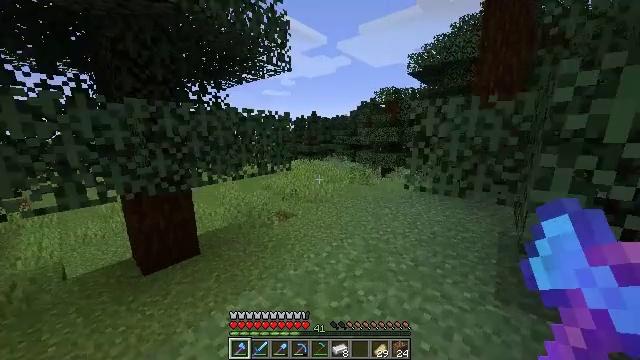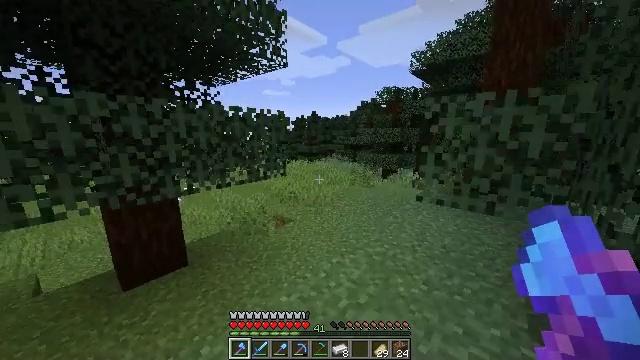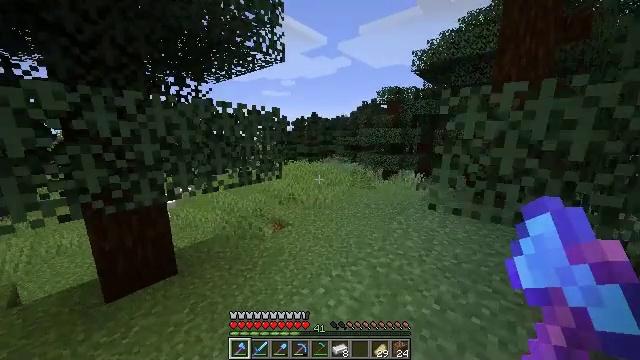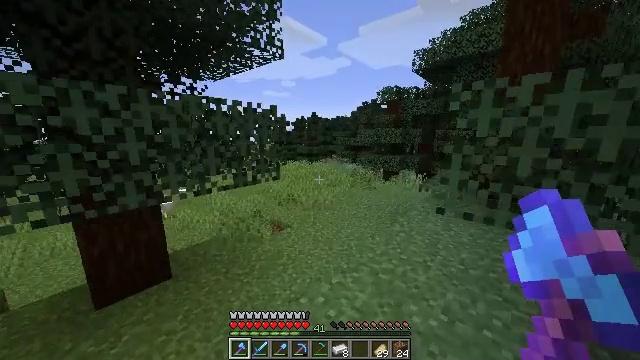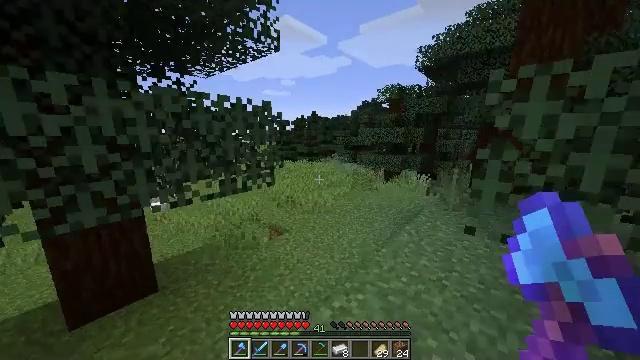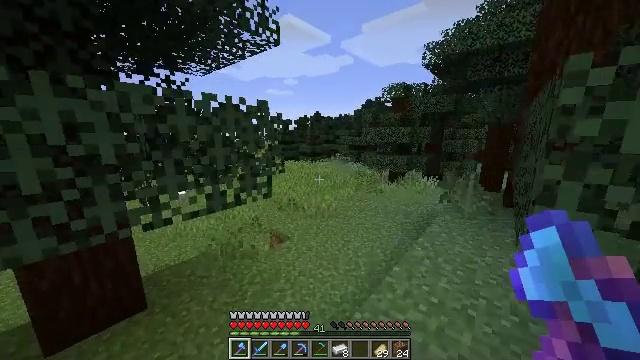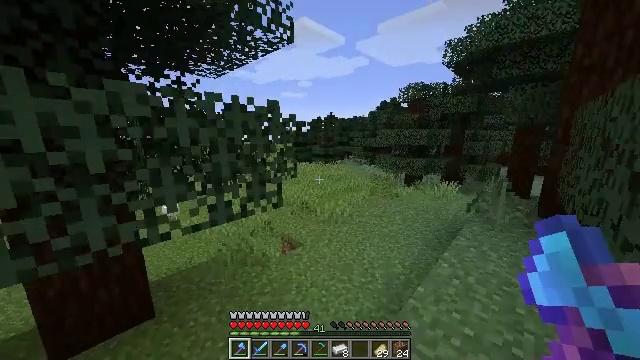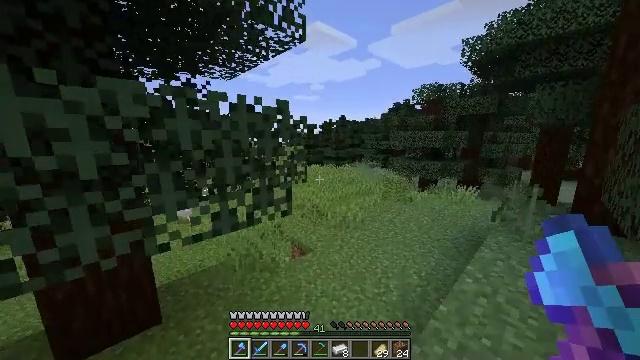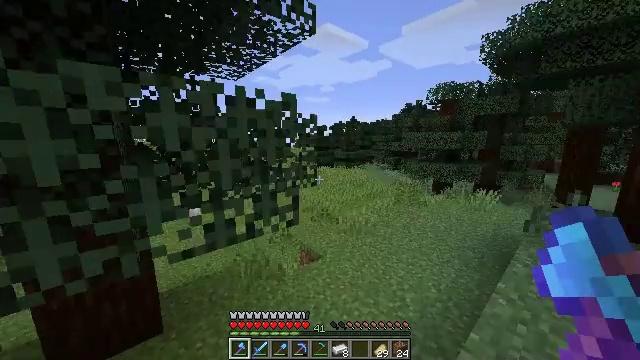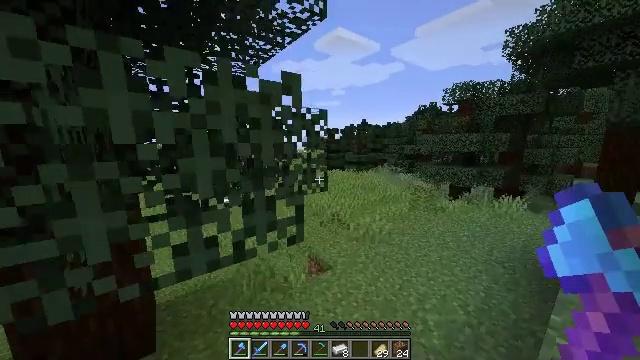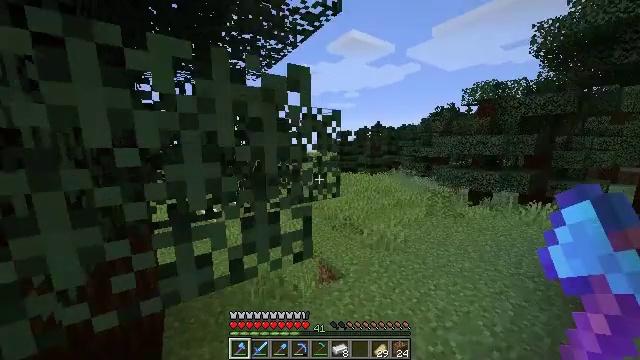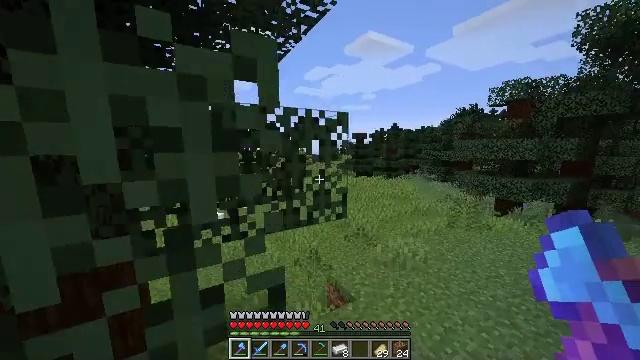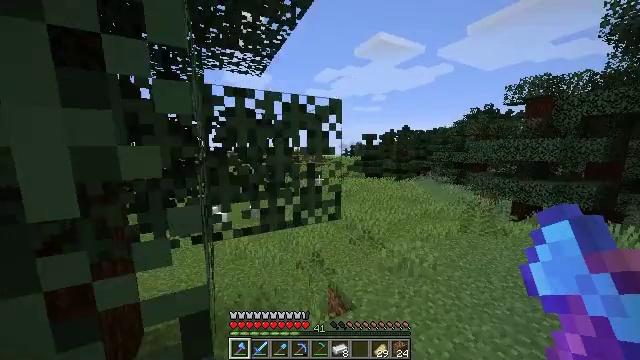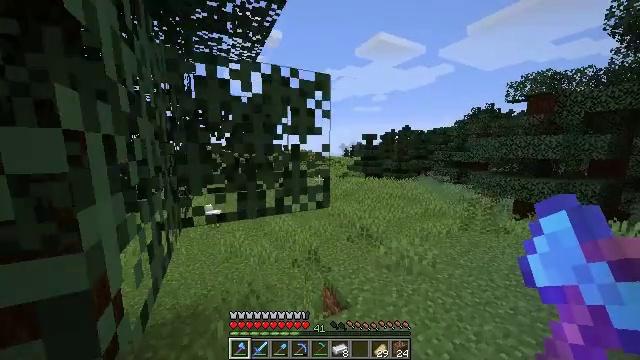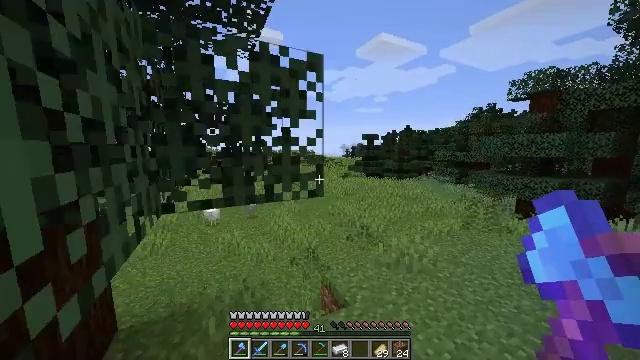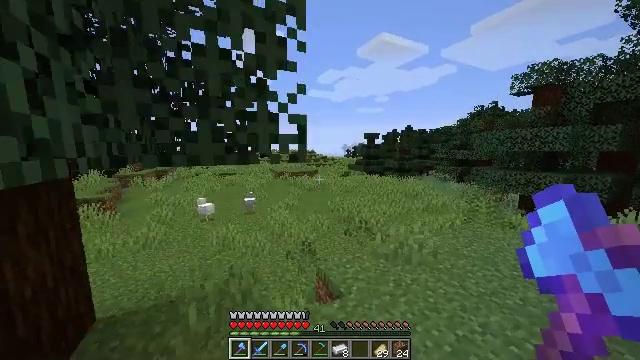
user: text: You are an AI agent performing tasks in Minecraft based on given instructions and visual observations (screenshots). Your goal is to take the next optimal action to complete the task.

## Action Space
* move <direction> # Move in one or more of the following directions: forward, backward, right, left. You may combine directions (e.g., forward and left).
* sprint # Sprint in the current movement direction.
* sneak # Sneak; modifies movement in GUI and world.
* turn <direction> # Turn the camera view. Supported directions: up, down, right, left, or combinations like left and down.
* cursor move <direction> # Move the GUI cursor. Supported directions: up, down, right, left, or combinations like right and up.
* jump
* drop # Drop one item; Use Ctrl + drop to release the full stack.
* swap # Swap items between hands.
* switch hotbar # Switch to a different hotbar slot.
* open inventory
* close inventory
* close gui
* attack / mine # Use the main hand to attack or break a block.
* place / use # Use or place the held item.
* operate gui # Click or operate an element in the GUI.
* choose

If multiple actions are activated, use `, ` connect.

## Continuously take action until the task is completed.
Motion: motion action
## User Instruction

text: Gather materials from the sweet berry bush.
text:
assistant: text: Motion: move forward, sprint
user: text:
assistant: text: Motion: move forward, sprint
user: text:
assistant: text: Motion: move forward
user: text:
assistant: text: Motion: move forward
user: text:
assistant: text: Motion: move forward
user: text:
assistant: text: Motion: move forward, turn left
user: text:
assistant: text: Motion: move forward, turn left
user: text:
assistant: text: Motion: move forward, turn left
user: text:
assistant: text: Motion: move forward, turn left
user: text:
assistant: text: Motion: move forward, turn left
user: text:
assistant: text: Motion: move forward and move right, turn left
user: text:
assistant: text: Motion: move forward and move right, turn left
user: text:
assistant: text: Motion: move forward and move right
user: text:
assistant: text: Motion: move forward and move right
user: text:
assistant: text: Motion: move forward and move right
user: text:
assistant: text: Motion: no_op
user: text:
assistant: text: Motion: no_op
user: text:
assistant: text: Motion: no_op
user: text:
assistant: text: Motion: no_op
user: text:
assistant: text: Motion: no_op
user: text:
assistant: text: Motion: no_op
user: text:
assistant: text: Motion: no_op
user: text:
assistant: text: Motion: no_op
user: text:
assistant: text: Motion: no_op
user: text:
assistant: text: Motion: no_op
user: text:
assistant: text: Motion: no_op
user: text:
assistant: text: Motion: no_op
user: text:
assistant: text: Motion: no_op
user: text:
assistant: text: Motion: no_op
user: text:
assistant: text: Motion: no_op